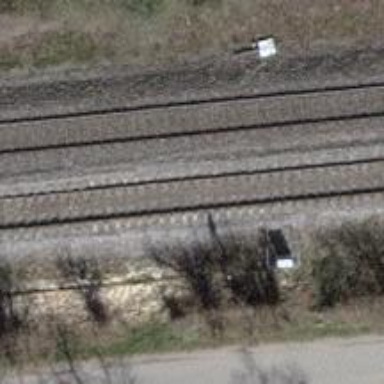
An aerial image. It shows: Solitary milestone along the railway.